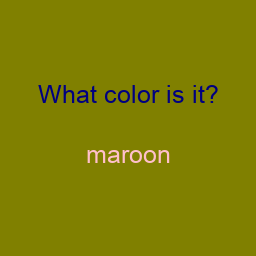
Color: pink
Color name shown: maroon
Background color: olive
Question text color: navy